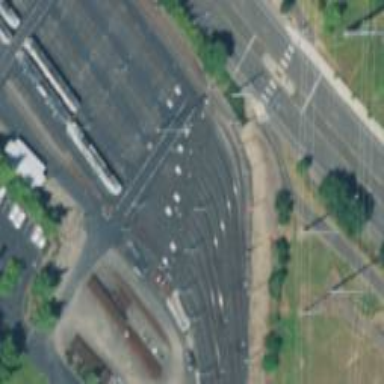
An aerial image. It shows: Light rail yard with electrified contact lines.